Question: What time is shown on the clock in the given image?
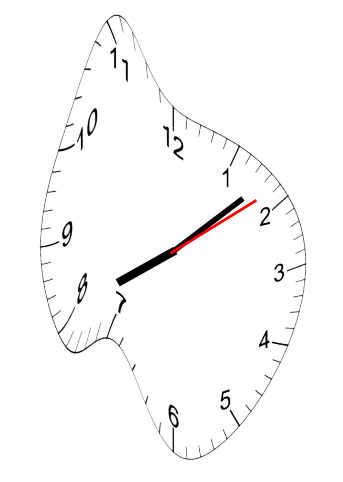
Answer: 08:08:09